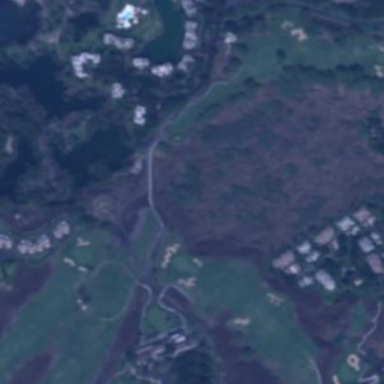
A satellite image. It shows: Scenic golf fairway.